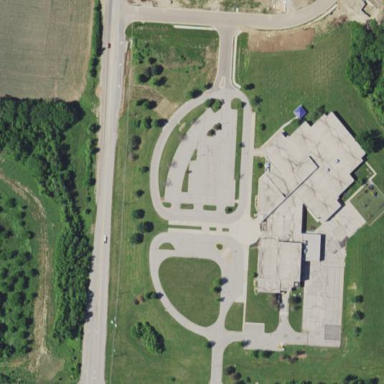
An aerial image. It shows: School.